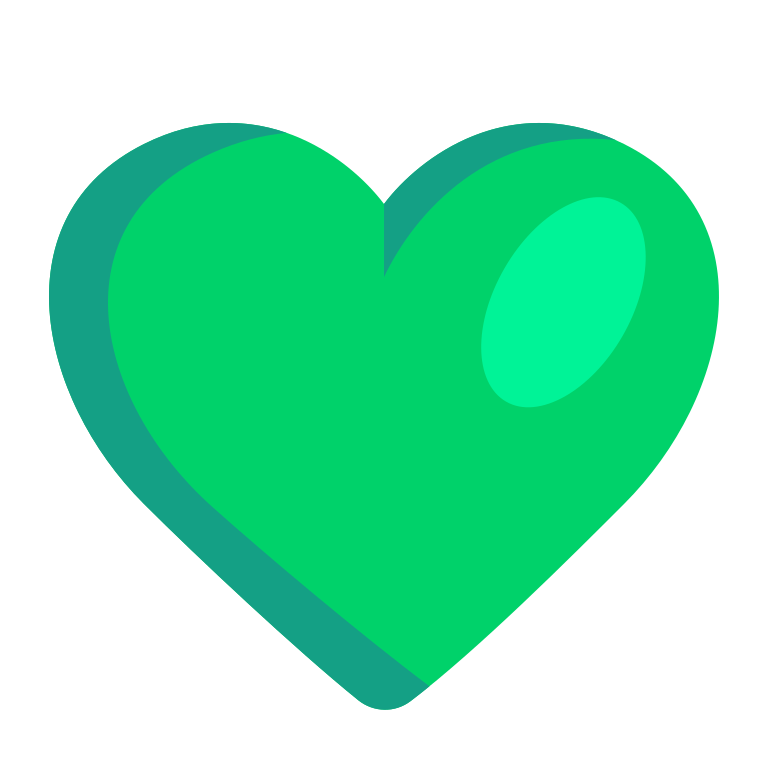
green heart flat